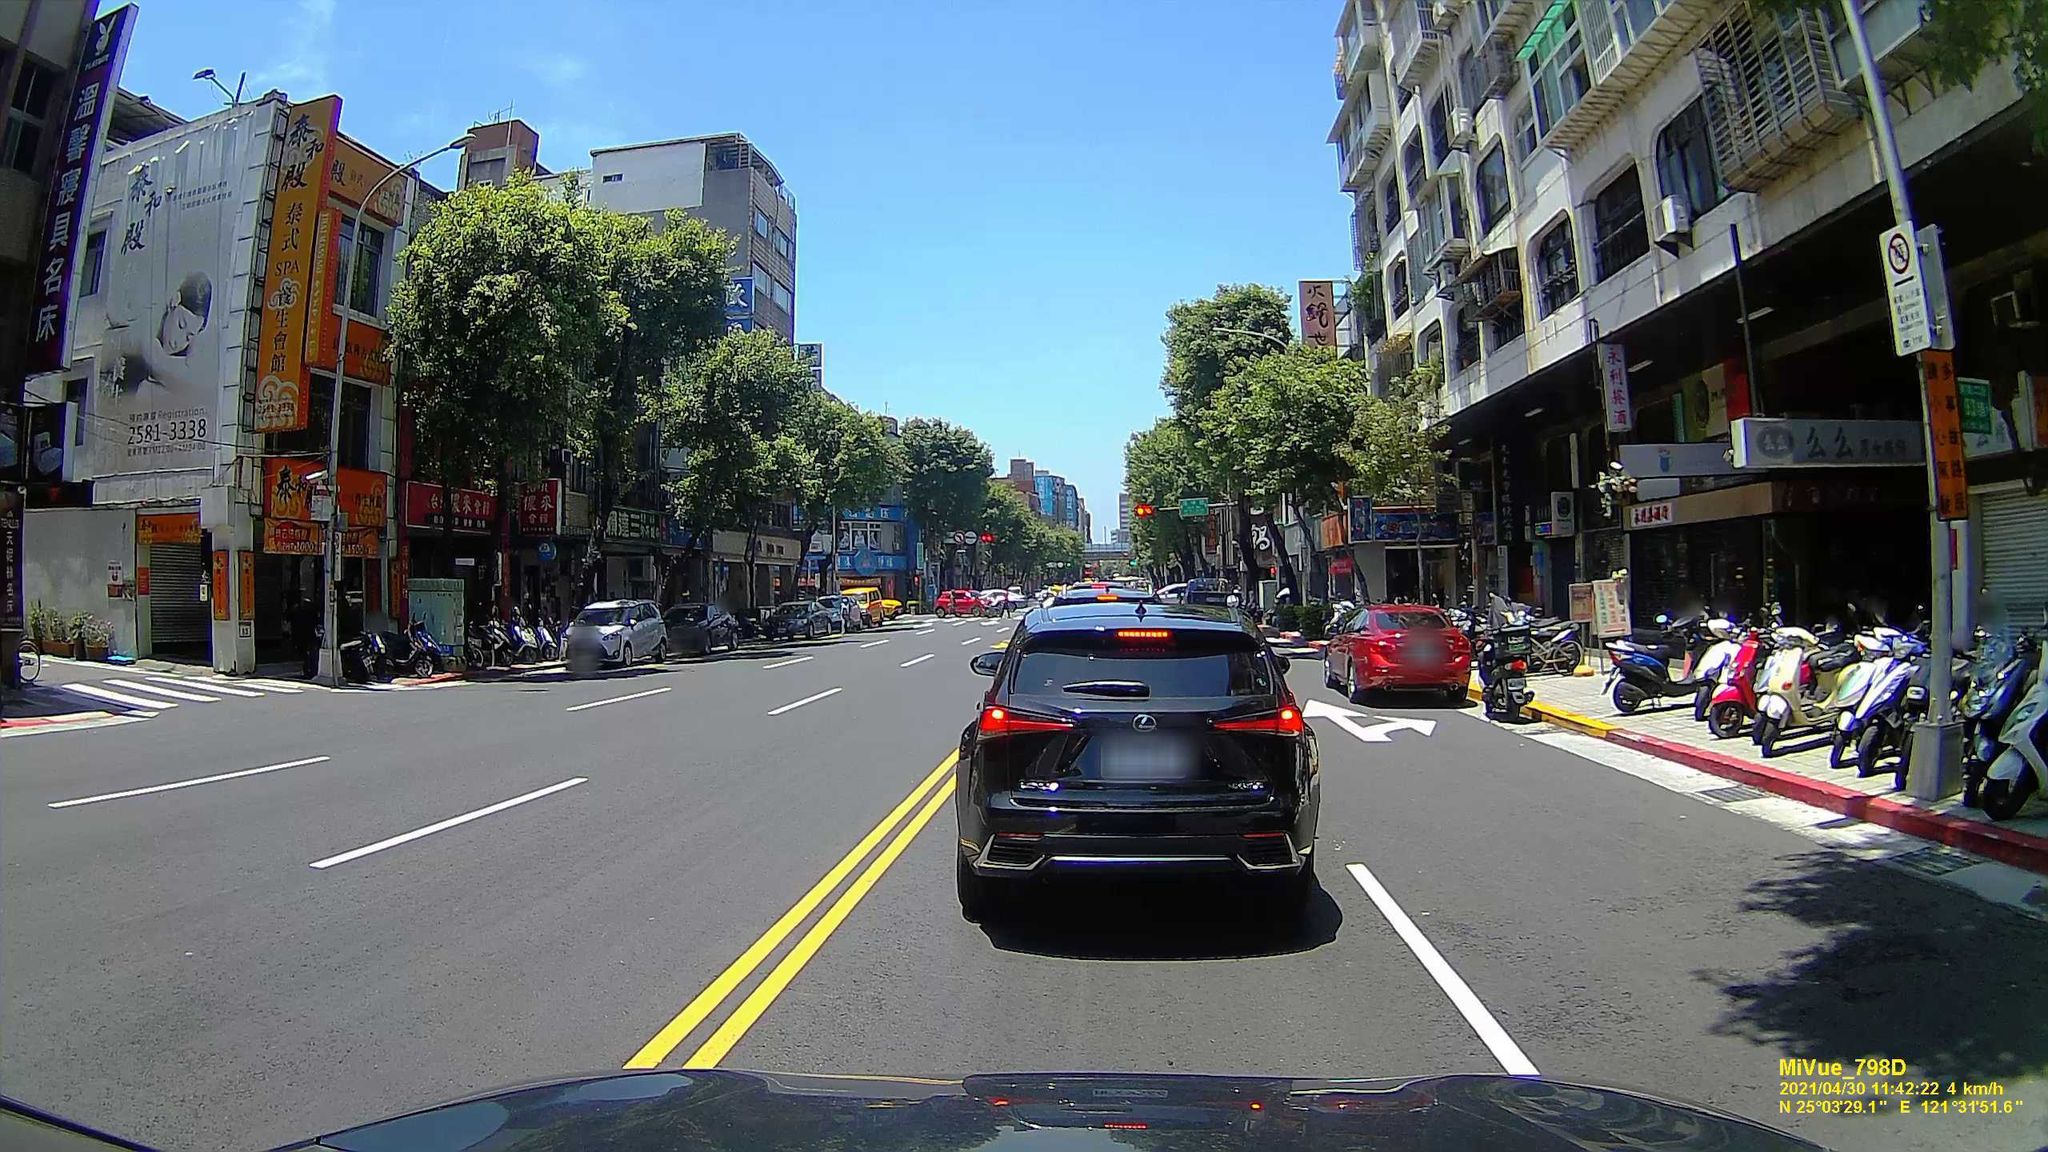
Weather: clear
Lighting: day
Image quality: good
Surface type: driving surface
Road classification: tertiary
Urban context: urban centre
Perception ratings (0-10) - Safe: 5.46, Lively: 9.31, Beautiful: 7.58, Boring: 0.55, Depressing: 1.6, Wealthy: 4.82